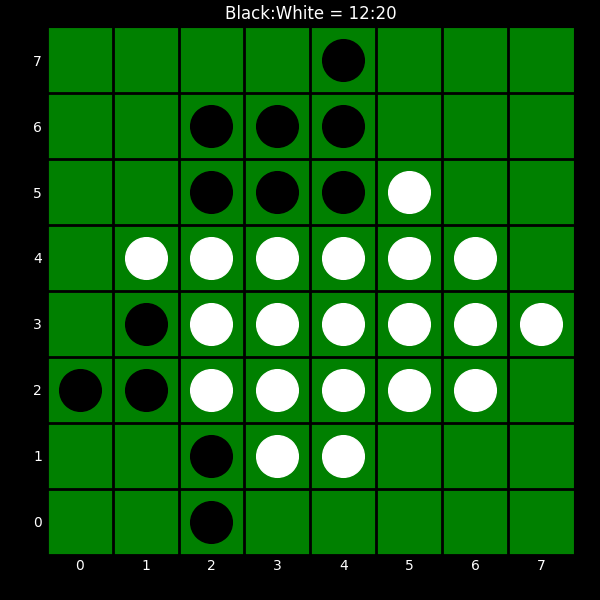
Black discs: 12
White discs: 20